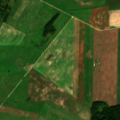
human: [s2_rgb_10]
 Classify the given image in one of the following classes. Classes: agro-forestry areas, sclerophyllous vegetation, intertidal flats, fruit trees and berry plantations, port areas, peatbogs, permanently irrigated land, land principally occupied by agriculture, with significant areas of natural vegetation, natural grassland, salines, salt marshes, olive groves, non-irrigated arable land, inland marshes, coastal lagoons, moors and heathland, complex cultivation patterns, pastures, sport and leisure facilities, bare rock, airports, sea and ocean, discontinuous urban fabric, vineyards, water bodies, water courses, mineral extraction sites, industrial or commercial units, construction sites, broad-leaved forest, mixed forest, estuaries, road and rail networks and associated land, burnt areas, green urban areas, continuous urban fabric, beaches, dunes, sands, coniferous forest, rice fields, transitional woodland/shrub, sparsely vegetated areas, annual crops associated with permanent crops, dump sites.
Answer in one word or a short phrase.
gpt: non-irrigated arable land, land principally occupied by agriculture, with significant areas of natural vegetation, mixed forest